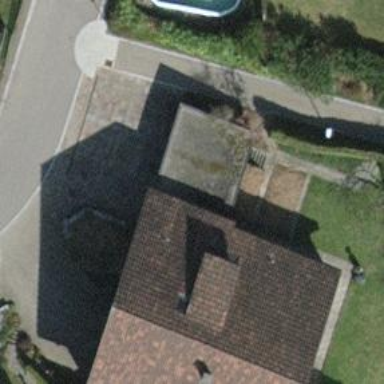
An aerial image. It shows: Garage.